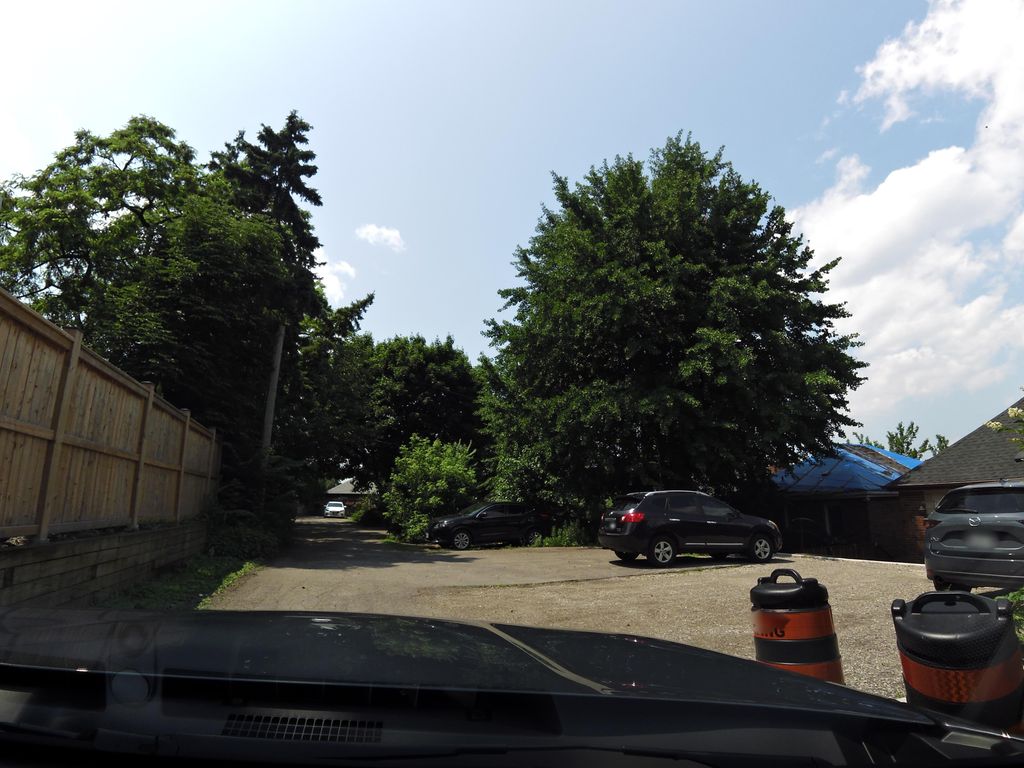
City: hamilton